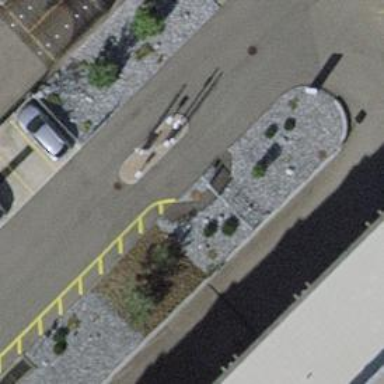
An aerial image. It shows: Lift gate barrier.